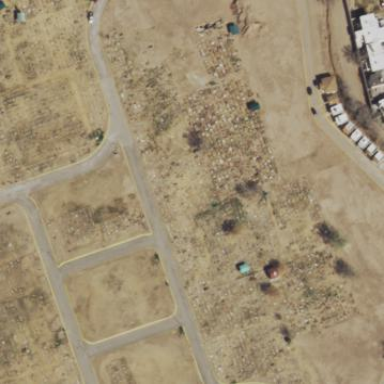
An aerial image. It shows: Cemetery.